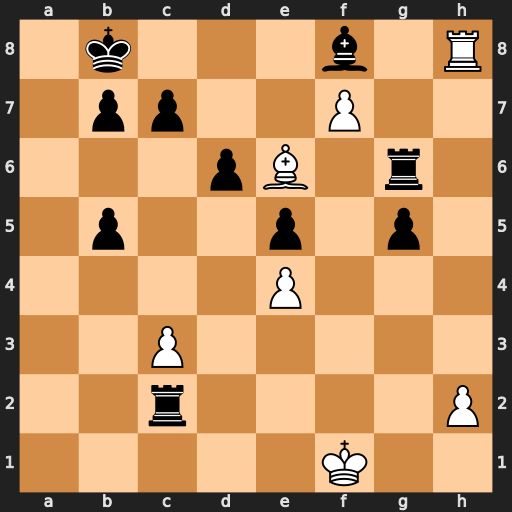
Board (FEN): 1k3b1R/1pp2P2/3pB1r1/1p2p1p1/4P3/2P5/2r4P/5K2
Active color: w
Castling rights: -
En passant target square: -
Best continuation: Rxf8+ Ka7 Ra8+ Kb6 f8=Q